七年级 · 计数
如图是记录某足球队全年比赛结果( “胜”、“负”、“平”)的条形统计图和扇形统计图(不完整)：根据图中信息，该足球队全年比赛胜了 $\qquad$场.

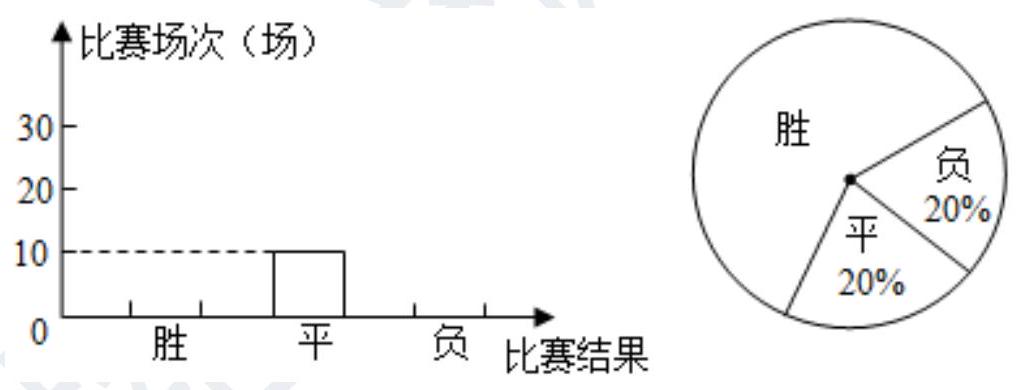
答案: 【答案】 30

【解析】解: $10 \div 20 \%=50$ 场， $50 \times(1-20 \%-20 \%)=30$ 场,

故答案为: 30 .

从两个统计图中可以得到 “平” 的有 10 场, 占所有比赛结果的 $20 \%$, 从而可以求出比赛的总场次，再根据 “胜” 的占比，可求出 “胜”的场次.

本题考查条形统计图、扇形统计图的意义和制作方法，从两个统计图中获取数量及数量之间的关系式正确解答的关键.